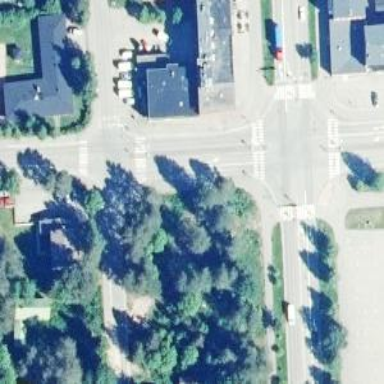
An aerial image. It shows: Marked footway crossing with asphalt surface and crossing island.